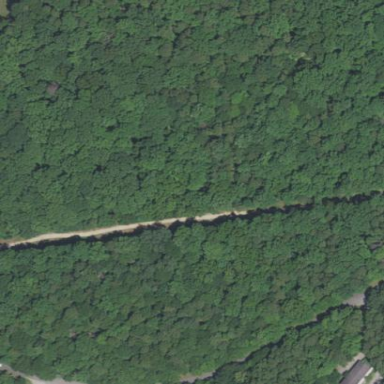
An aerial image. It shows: Mixed woodland with variety of leaf types and cycles.